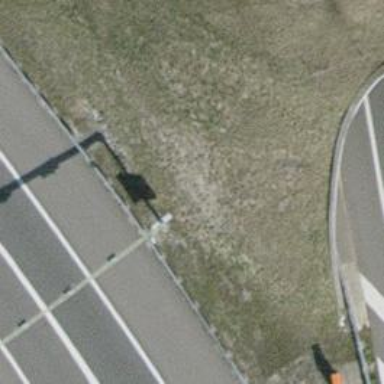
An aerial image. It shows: Traffic signal gantry.